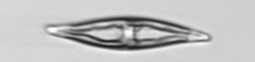
Label: Pleurosigma